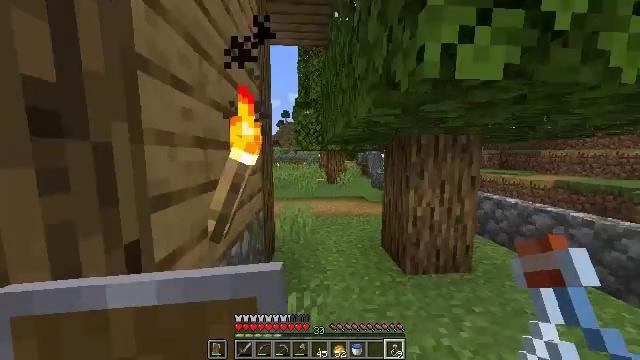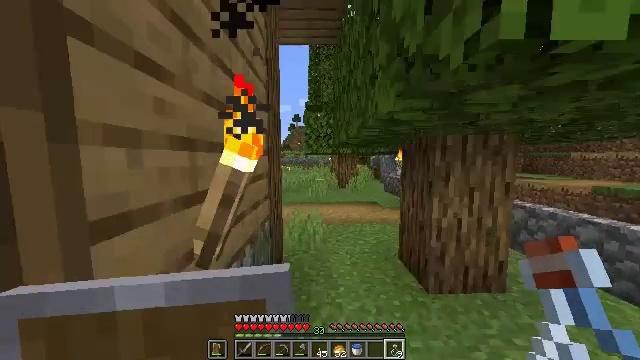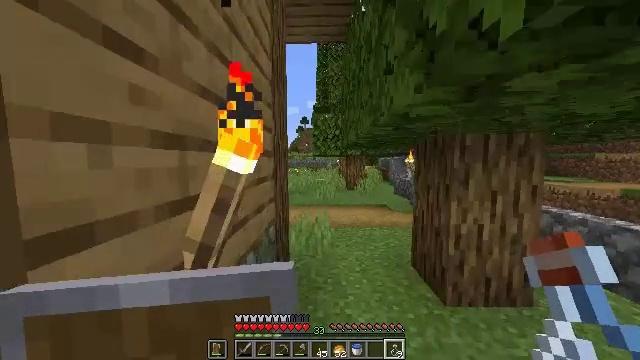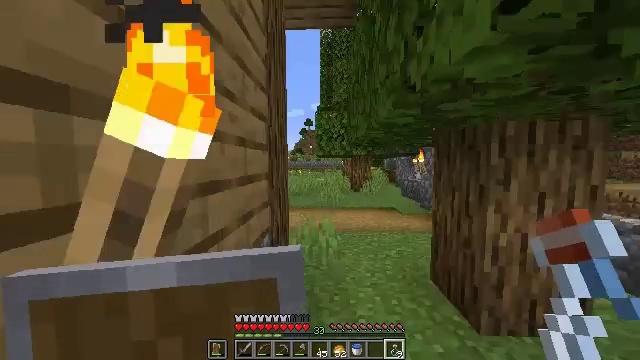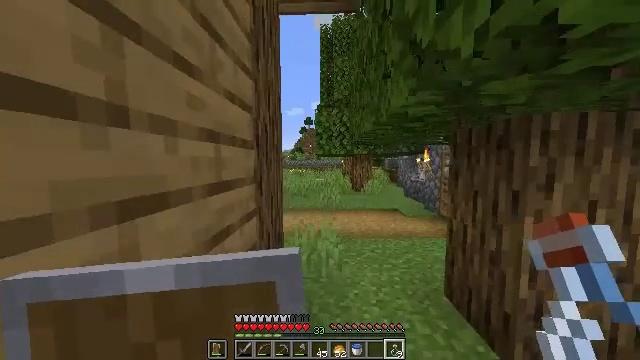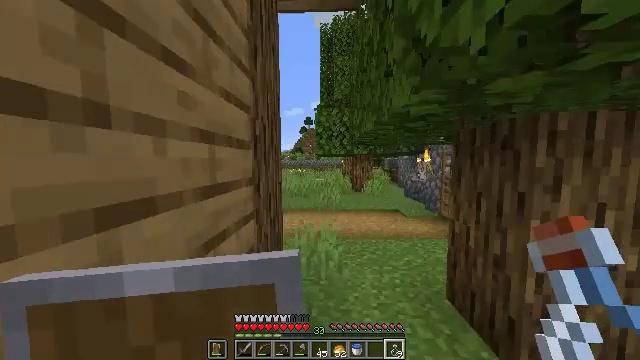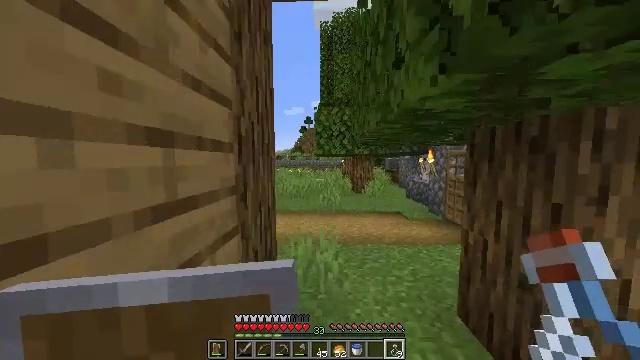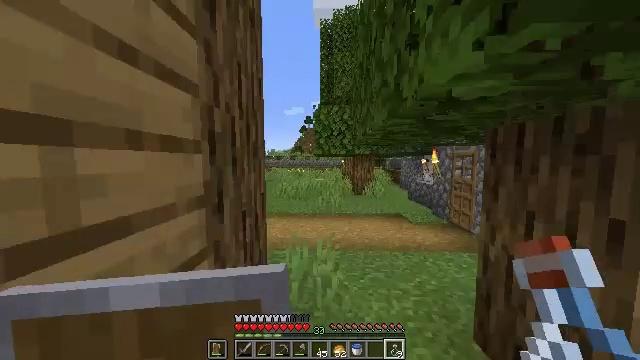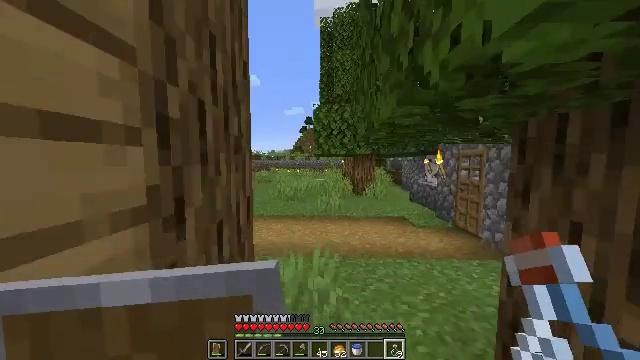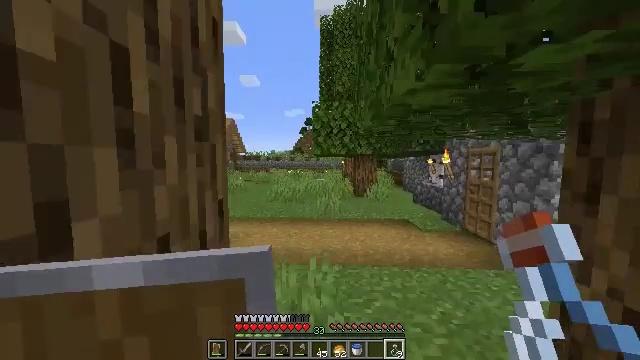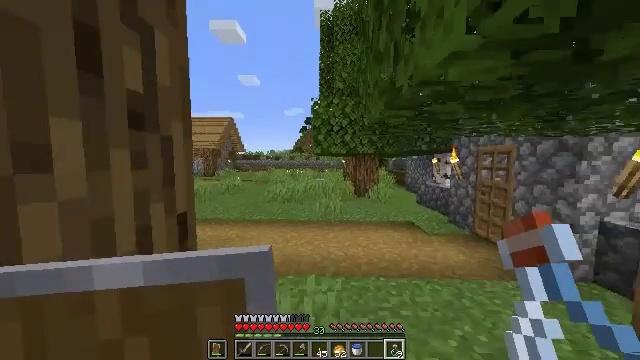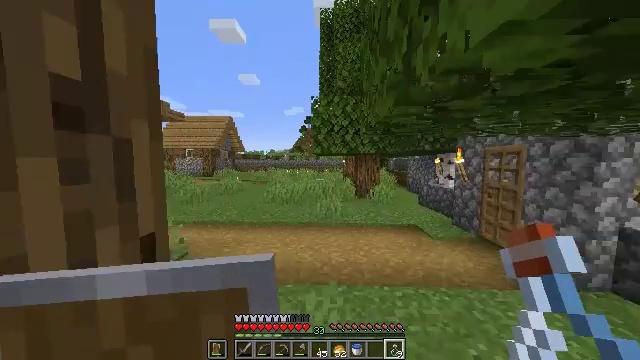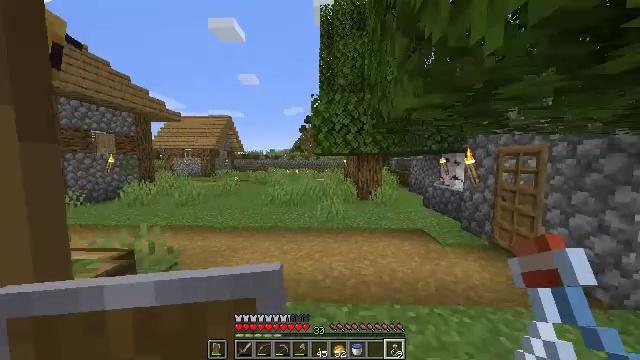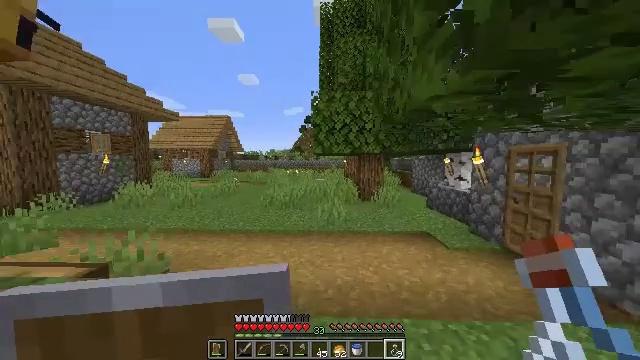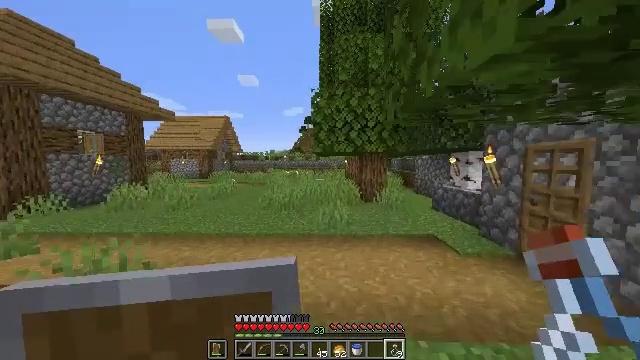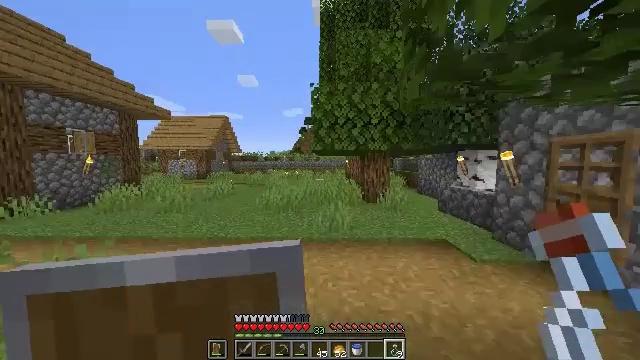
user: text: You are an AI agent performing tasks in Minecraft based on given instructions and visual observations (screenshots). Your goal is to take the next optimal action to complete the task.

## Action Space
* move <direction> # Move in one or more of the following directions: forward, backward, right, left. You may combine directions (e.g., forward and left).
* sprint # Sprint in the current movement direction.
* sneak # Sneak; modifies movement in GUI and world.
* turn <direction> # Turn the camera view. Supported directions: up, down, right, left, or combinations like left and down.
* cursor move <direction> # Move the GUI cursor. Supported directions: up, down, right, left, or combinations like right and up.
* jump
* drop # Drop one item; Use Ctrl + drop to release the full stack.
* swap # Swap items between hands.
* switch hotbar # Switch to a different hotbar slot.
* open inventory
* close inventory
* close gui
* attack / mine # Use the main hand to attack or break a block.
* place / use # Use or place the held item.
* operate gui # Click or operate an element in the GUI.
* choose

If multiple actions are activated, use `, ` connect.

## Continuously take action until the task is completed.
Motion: motion action
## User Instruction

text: Break the dandelion to obtain it.
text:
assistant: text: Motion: move forward, turn left
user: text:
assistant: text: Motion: move forward, turn left
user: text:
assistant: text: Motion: move forward, sprint, turn left
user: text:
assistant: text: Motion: move forward, sprint
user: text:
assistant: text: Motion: move forward
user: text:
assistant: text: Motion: move forward
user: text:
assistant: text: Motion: move forward
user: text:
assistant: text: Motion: move forward
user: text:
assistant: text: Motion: move forward
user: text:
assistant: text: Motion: move forward
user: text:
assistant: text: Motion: move forward
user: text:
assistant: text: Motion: move forward
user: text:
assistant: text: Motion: move forward
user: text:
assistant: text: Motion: move forward
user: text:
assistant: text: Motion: move forward
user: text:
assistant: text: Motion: move forward
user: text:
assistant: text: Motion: move forward
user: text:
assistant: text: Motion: move forward
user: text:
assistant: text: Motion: move forward, turn left
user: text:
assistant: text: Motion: move forward
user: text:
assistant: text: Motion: move forward, turn left
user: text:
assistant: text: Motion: move forward, turn left
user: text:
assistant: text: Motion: move forward, turn left
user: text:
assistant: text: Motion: move forward, turn left
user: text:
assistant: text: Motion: move forward, turn left
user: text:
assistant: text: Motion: move forward
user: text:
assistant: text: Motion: move forward
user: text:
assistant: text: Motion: move forward
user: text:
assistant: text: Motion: move forward
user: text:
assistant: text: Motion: move forward